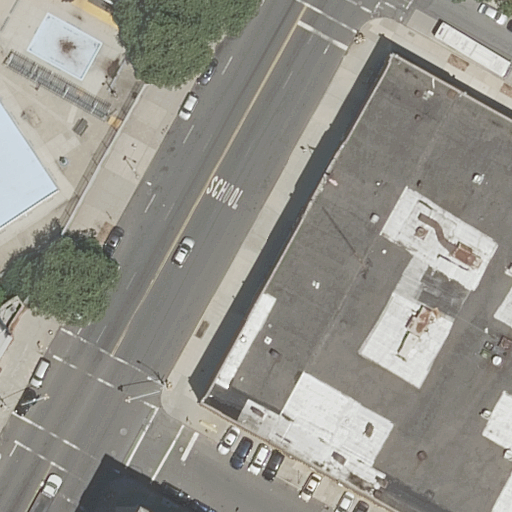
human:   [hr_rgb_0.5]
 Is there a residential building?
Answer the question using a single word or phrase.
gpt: yes

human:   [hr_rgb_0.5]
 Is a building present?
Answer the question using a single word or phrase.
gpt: yes

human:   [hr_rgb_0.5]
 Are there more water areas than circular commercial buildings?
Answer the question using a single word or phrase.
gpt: yes

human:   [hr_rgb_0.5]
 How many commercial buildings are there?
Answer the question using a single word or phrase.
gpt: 0

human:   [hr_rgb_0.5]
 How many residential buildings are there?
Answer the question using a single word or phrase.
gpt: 4

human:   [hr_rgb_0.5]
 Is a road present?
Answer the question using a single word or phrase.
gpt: yes

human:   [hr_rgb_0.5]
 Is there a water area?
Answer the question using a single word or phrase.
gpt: yes

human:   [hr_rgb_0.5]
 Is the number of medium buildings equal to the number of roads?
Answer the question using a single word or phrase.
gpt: no

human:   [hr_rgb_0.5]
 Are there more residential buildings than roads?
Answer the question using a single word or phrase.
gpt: yes

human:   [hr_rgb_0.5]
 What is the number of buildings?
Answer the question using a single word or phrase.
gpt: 4

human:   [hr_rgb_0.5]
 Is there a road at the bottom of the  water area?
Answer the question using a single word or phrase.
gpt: yes

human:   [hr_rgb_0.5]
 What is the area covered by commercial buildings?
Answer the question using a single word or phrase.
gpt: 0m2

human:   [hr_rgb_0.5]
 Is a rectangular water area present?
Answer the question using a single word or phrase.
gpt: yes

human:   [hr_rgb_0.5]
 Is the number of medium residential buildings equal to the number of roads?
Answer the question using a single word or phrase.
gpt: no

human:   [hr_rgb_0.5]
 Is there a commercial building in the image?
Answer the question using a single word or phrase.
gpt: no

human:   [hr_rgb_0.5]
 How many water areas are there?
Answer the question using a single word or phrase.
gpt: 1

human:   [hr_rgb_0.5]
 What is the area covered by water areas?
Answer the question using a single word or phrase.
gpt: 140m2

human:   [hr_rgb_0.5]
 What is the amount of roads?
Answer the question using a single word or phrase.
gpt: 3

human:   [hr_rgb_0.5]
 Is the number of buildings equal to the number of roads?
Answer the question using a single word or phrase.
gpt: no

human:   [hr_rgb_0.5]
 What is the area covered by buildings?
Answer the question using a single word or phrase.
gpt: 2394m2

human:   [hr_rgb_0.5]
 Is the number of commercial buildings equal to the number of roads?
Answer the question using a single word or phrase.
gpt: no

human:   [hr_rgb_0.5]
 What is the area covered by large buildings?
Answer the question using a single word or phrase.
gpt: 1898m2

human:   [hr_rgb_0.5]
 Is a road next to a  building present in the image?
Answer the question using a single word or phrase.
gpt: yes

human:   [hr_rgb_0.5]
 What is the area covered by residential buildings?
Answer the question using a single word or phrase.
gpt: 2394m2

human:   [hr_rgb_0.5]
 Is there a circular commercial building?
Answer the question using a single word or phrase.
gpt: no

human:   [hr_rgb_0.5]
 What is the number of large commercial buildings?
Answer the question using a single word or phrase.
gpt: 0

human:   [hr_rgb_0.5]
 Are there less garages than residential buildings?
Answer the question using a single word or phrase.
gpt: yes

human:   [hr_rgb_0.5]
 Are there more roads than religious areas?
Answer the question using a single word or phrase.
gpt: yes

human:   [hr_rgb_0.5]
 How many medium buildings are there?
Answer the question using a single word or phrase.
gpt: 1

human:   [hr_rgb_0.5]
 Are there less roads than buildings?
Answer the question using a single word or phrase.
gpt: yes

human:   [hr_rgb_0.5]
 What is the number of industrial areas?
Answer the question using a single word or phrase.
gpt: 0

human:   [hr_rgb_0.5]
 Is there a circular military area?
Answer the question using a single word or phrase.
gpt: no

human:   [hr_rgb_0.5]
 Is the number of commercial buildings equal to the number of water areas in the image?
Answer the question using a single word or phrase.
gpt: no

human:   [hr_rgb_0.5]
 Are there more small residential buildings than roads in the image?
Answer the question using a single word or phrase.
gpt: no

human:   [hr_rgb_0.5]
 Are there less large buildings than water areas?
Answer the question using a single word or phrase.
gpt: no

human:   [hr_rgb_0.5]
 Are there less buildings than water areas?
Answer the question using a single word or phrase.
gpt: no

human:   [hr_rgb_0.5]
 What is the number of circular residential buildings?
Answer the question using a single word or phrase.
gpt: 0

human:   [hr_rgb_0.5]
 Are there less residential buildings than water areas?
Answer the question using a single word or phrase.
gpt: no

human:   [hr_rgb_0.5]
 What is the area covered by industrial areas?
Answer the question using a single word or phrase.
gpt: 0m2

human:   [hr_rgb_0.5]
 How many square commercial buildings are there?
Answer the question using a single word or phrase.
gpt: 0

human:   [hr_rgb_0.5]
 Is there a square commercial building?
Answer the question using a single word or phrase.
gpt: no

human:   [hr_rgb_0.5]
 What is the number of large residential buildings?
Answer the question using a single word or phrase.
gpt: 1

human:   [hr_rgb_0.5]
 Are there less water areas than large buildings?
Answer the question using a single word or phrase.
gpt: no

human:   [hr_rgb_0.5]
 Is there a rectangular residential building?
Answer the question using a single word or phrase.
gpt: yes

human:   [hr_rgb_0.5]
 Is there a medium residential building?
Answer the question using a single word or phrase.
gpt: yes

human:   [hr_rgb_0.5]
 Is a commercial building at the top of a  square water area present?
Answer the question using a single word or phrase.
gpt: no

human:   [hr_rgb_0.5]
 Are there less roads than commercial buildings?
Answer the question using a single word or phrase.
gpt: no

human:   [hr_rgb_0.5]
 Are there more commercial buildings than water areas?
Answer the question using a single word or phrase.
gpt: no

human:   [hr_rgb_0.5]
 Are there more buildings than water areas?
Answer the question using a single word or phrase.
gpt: yes

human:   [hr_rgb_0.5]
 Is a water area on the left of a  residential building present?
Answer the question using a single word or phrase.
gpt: yes

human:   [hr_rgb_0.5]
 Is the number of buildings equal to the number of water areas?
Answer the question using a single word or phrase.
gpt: no

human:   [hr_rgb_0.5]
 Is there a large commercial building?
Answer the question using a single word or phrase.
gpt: no

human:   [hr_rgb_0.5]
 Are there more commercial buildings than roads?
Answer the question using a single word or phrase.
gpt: no

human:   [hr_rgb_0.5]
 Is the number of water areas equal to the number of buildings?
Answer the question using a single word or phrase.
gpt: no

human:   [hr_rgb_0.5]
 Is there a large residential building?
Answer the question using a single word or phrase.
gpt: yes

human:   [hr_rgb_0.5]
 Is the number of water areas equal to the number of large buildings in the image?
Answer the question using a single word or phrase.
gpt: yes

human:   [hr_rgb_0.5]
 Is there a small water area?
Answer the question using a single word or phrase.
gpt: no

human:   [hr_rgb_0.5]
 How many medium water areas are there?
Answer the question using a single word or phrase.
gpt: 1

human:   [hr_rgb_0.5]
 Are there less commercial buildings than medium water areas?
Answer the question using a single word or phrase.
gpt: yes

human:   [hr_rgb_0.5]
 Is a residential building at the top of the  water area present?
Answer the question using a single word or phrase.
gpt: yes

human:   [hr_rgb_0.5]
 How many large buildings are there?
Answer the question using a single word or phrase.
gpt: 1

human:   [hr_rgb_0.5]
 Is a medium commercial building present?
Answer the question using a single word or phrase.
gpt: no

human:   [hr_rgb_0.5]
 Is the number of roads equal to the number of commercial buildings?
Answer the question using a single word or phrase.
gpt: no

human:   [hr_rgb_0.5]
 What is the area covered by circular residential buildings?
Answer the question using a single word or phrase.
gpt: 0m2